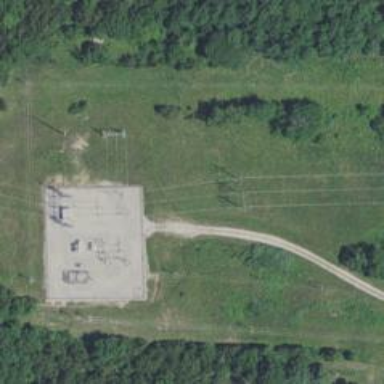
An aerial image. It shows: H-frame designed tower for power lines.